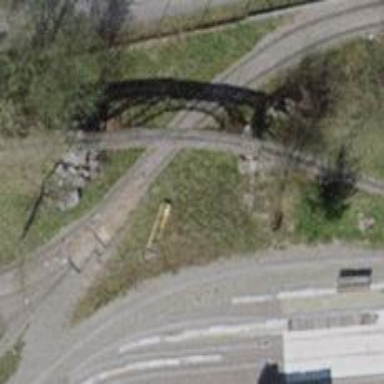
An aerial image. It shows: Miniature railway bridge.